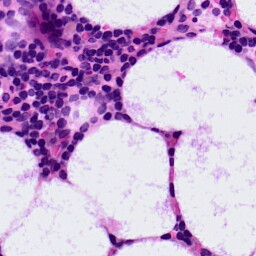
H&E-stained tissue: LymphNode